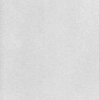
Label: dusty